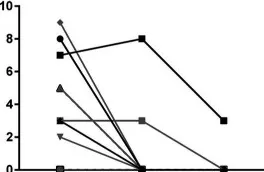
Dizziness.
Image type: pathology (masson_trichrome)